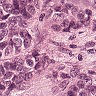
Metastatic tissue present: yes